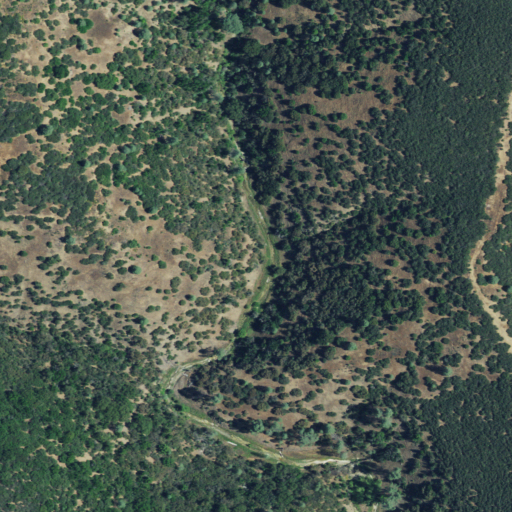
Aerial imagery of valley in California named Long Canyon containing grassland, mixed forest, and shrub